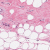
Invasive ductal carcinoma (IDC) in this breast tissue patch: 0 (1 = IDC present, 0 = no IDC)